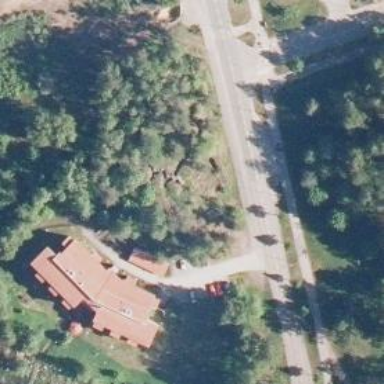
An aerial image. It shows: Military bunker.